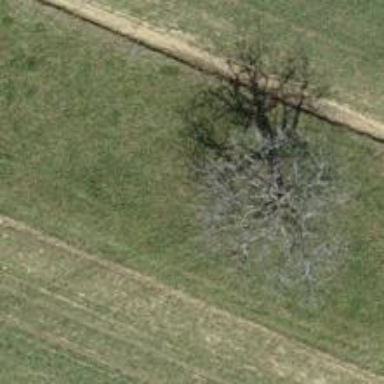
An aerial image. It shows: Mixed-leaf deciduous tree in its natural environment.